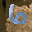
Label: 6